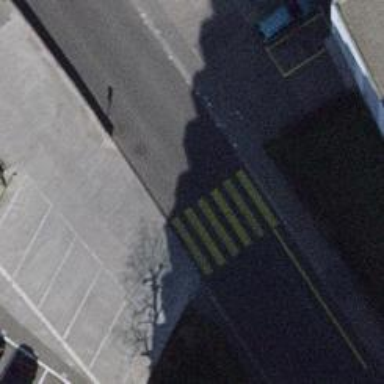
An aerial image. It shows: Marked crossing on the road.